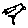
Label: bird